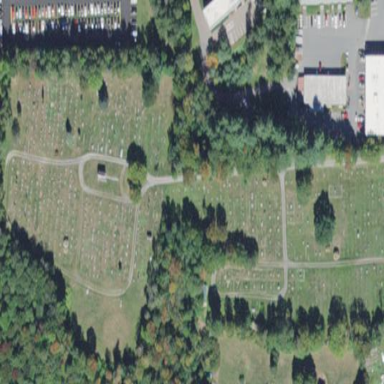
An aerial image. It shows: Cemetery.